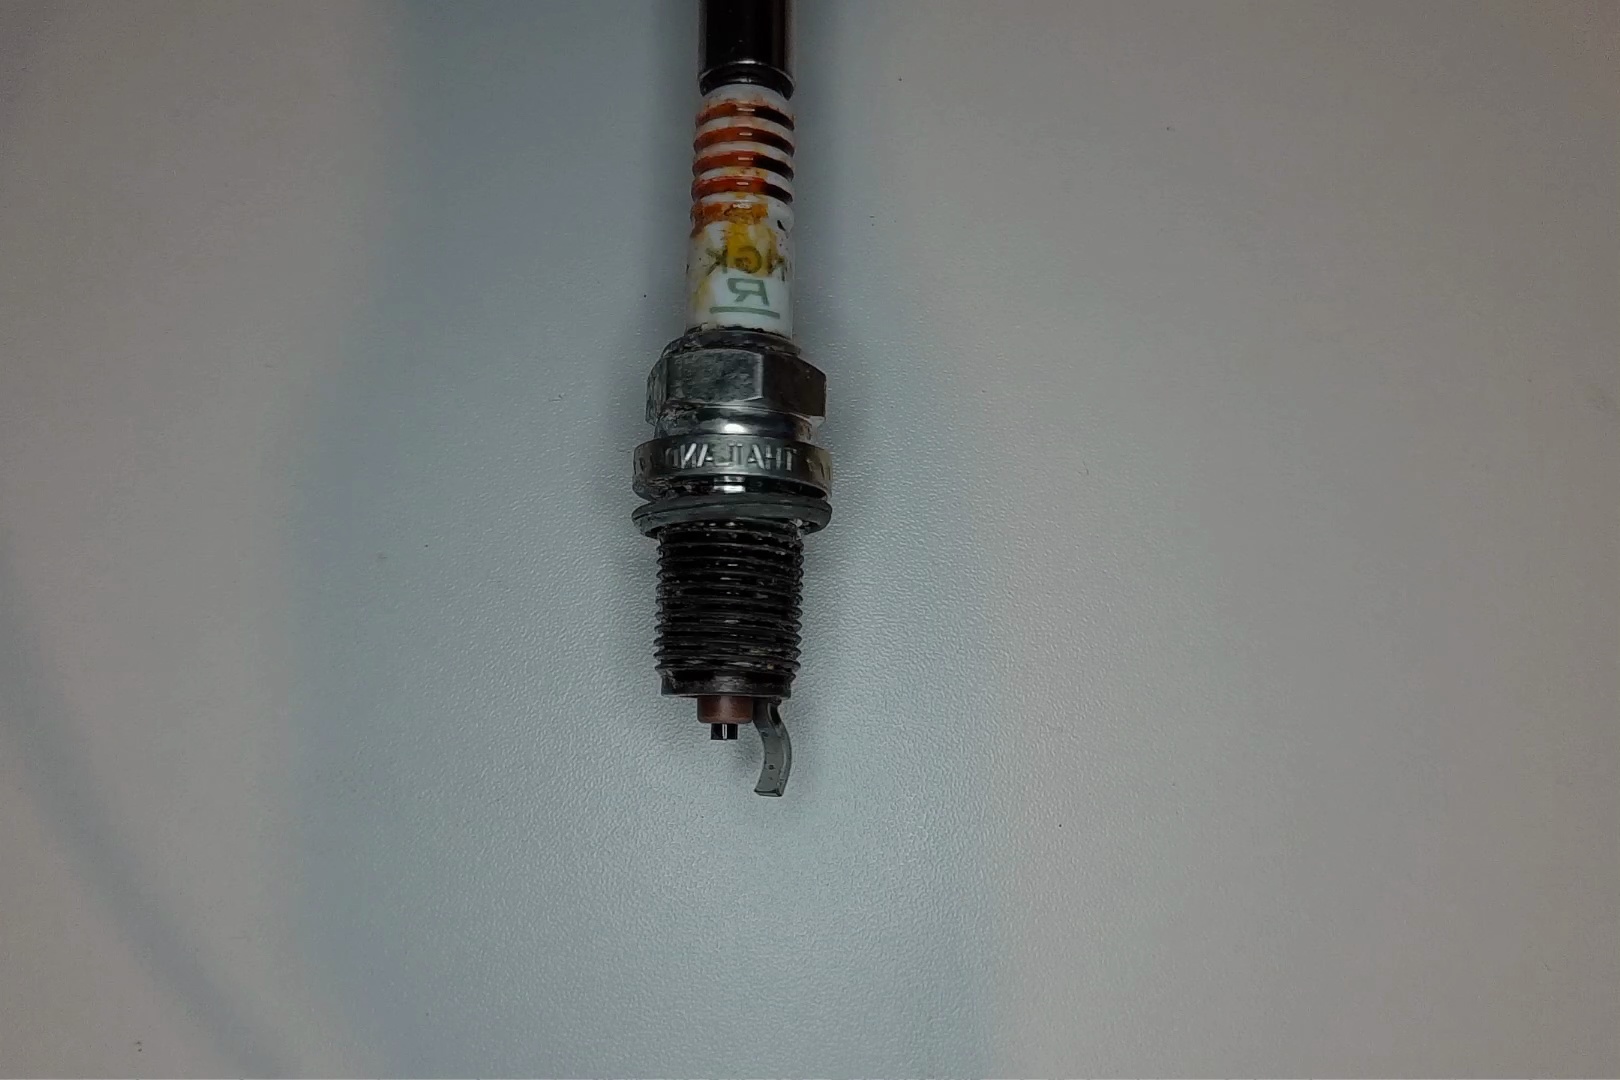
Label: anomaly